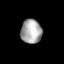
Tissue: prostate
Cell type: B cells
Senescence score: 0.1526
Nuclear area (px): 497
Mean DAPI intensity: 167.797